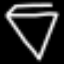
Label: diamond